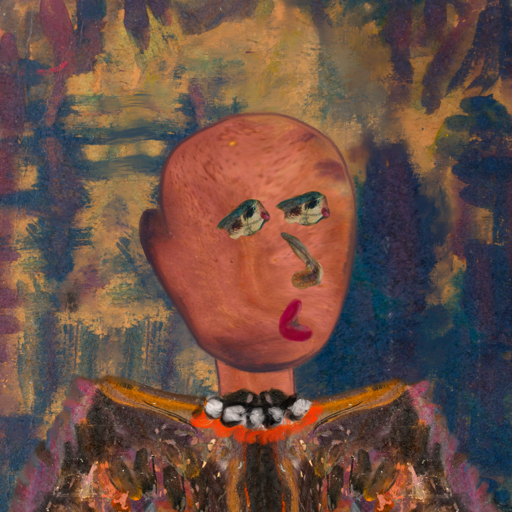
Background: InTheSun, Head And Neck Side: Mother_And_Son_Mother, Face Side: Pipe, Bust: Gypsy_Queen, Hair Side: Blank, Head Accessory: Blank, Second Necklace: Blank, Necklace: An_Impression, Baby: Blank